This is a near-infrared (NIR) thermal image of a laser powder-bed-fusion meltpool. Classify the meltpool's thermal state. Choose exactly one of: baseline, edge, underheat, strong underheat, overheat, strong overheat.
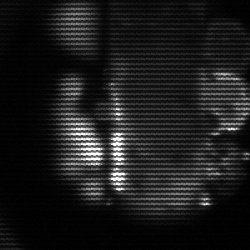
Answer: strong underheat